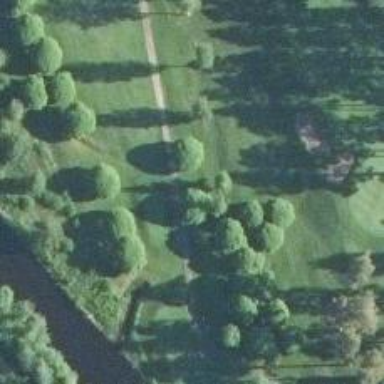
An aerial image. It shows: Footway that resembles golf path.